Question: Am using applet for file downloading. I need to uncheckable few options in "java control panel" for to hide the "security waring messages" in browser(this is one time activity).
But, Is there any possibility to hide the "security warning message" via java coding?

1.7.0.25
Thanks for looking into this..
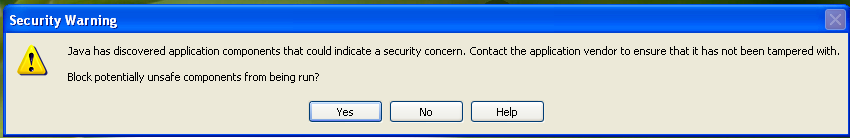
Answer: > Is there any possibility to hide the "security warning message" via java coding?
No. If there was, it would be a bug. Depending on what warning is shown, it might be possible to stop it by digitally signing the code.
<URL> describes one that cannot be changed.

<URL> goes on to show how it looks when the certificate is generated by the developer.
---
> Java has discovered application components that could indicate a security concern. Contact the application vendor to ensure that it has not been tampered with.
..but that is a <URL> produced by Java.